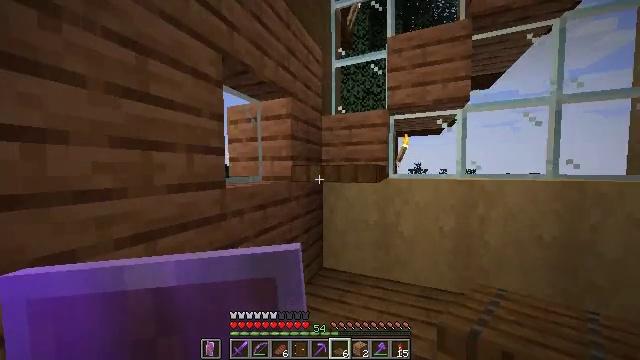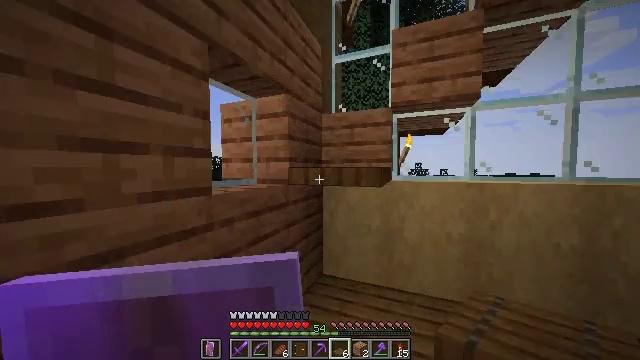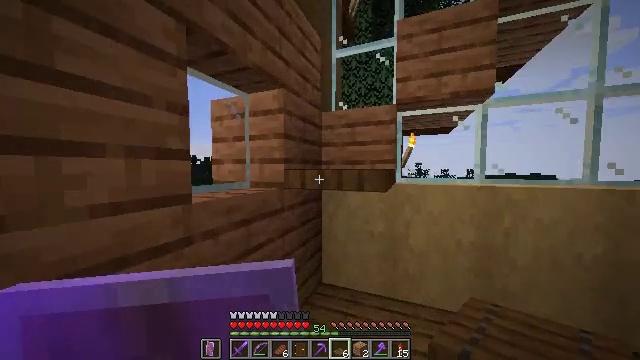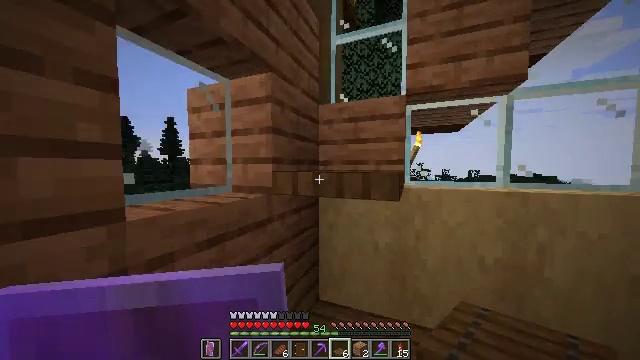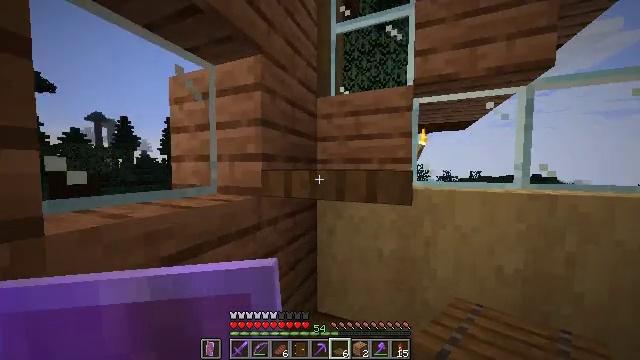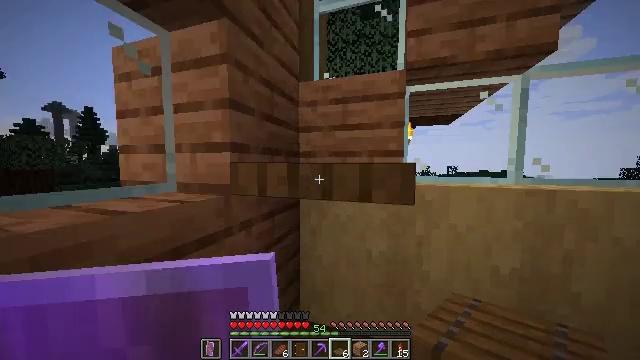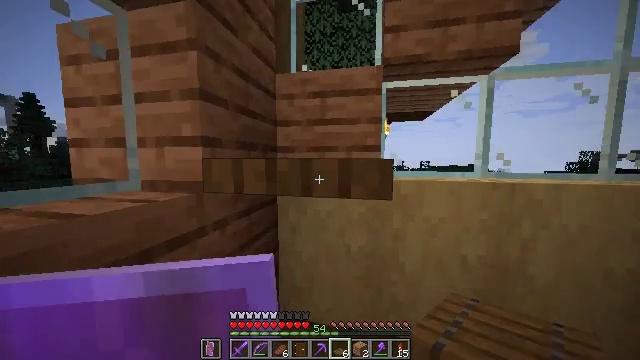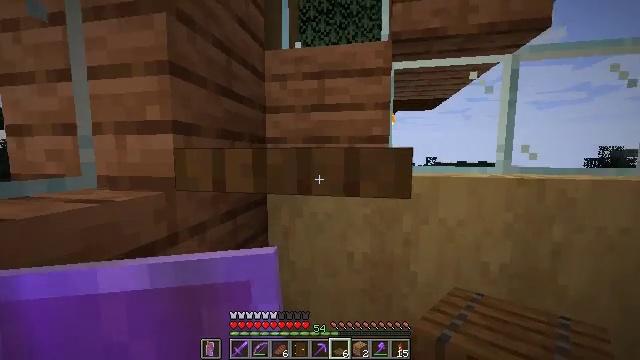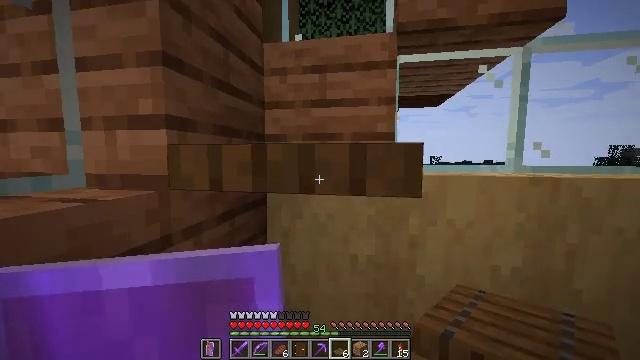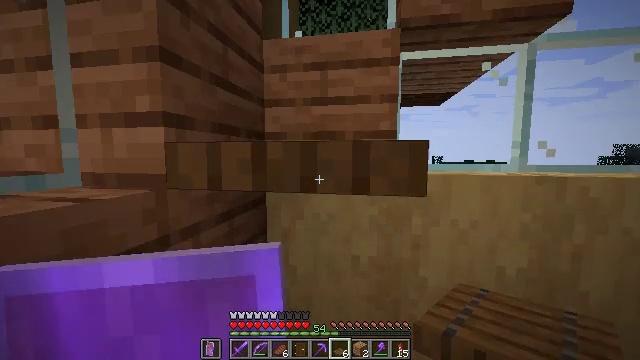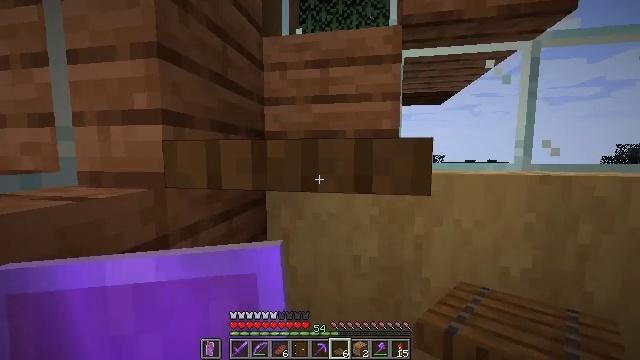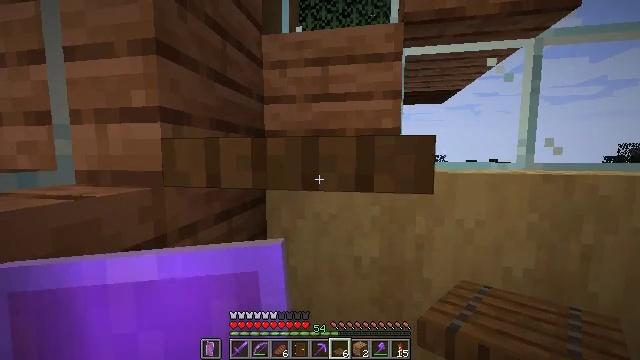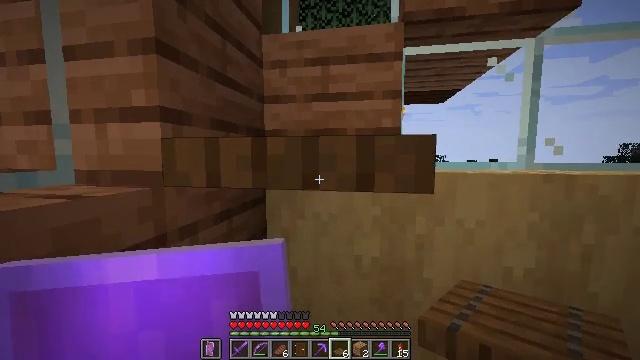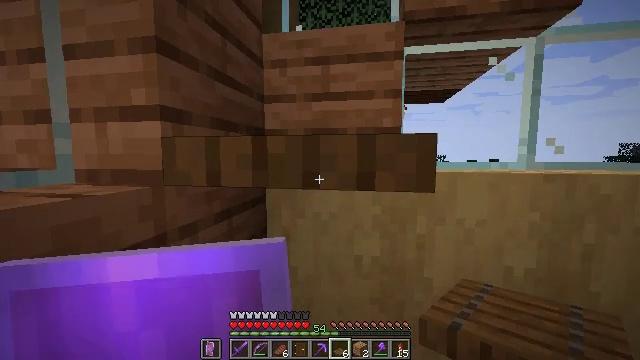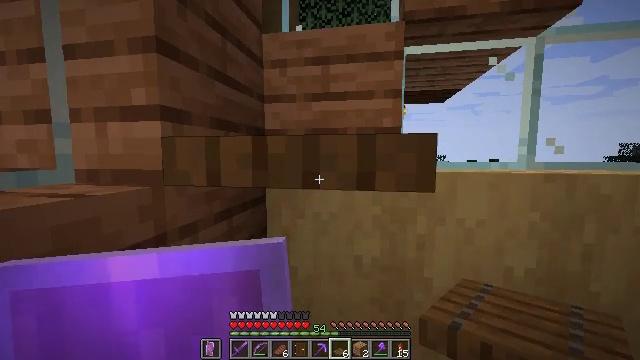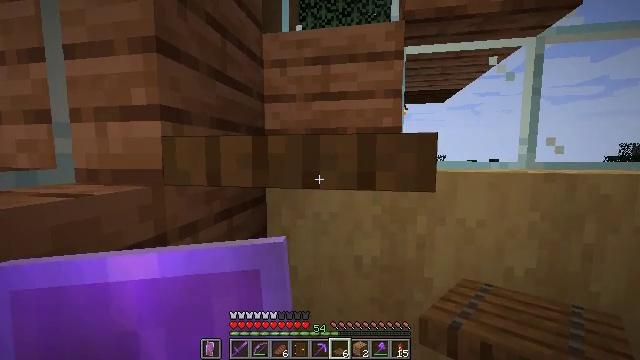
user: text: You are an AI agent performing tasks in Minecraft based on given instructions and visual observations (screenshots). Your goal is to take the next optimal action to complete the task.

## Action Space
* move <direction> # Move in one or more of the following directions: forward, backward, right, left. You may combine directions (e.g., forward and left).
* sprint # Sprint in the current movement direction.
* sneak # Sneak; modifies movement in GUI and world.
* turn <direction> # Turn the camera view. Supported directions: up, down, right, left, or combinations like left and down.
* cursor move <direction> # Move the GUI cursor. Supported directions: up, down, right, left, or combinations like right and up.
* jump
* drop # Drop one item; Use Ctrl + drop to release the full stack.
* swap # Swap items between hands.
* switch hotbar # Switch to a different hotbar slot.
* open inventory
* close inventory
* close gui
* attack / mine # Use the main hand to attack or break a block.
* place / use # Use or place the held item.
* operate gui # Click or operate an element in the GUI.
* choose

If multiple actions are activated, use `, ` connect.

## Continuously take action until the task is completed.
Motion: motion action
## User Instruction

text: Retrieve the spruce trapdoor by mining.
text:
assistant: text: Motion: move forward, sprint
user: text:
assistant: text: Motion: move forward, sprint
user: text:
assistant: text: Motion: move forward, sprint
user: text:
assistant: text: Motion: move forward
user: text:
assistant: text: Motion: turn right and down
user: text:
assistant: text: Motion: turn right and down
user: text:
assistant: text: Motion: turn right
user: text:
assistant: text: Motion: no_op
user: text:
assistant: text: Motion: no_op
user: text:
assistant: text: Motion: no_op
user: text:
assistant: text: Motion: no_op
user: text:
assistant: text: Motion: no_op
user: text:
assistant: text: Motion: no_op
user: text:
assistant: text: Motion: no_op
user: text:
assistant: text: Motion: no_op
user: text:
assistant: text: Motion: no_op
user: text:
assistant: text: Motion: no_op
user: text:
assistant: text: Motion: no_op
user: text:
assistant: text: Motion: no_op
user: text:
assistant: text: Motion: no_op
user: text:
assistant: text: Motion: no_op
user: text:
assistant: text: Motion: no_op
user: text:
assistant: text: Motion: no_op
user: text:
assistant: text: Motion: no_op
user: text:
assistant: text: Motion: no_op
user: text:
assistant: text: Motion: no_op
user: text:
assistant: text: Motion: no_op
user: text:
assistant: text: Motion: no_op
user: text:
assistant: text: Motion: no_op
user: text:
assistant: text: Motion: no_op